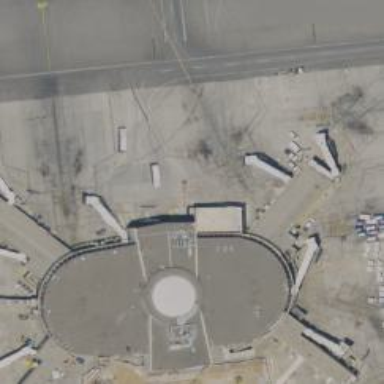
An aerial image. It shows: Airport gate.